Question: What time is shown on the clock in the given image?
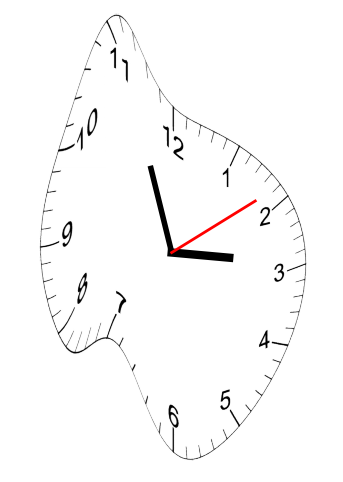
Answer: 02:56:09